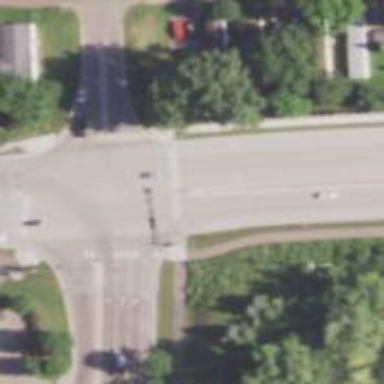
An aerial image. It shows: Marked asphalt cycleway with crossing.